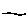
Label: line